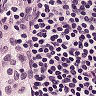
Metastatic tissue present: no